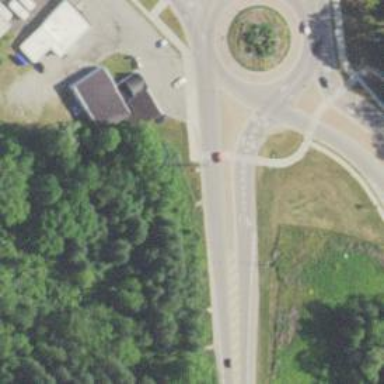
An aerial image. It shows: Asphalt cycleway featuring zebra crossing. The crossing is uncontrolled.